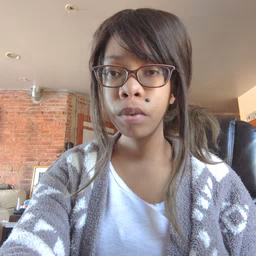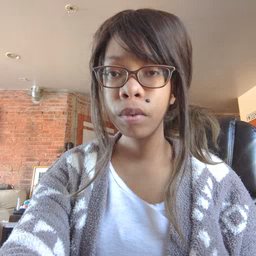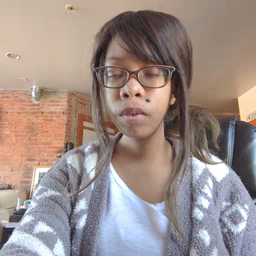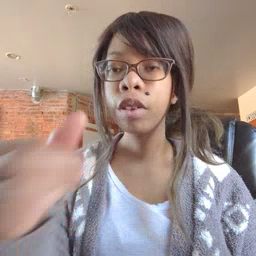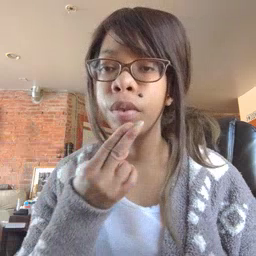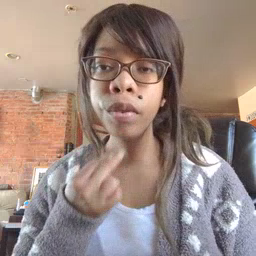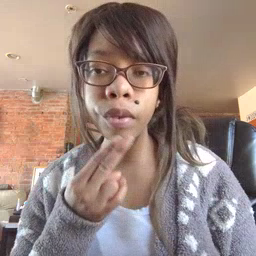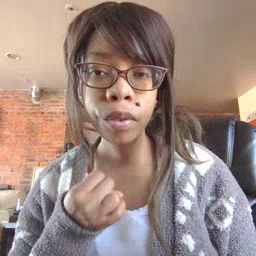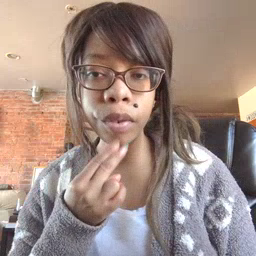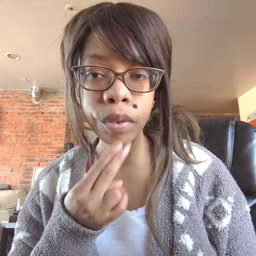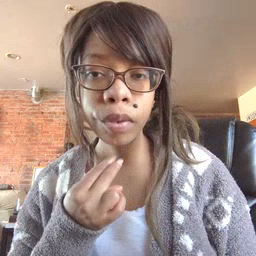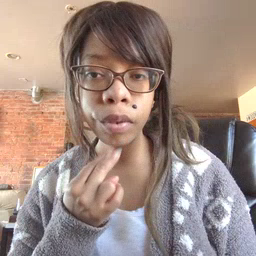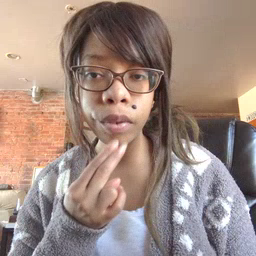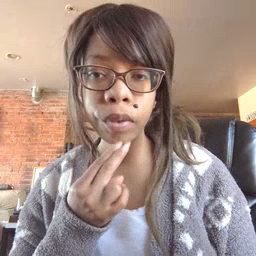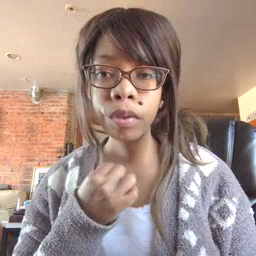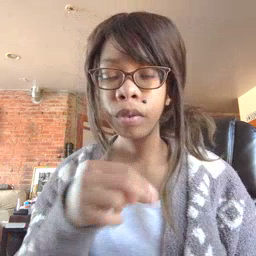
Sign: cute